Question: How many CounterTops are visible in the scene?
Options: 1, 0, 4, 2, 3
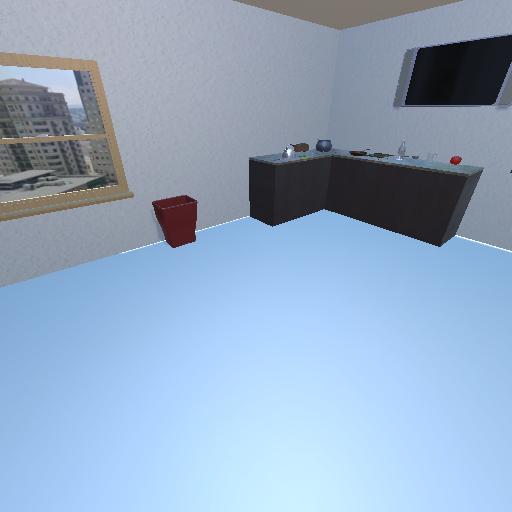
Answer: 1